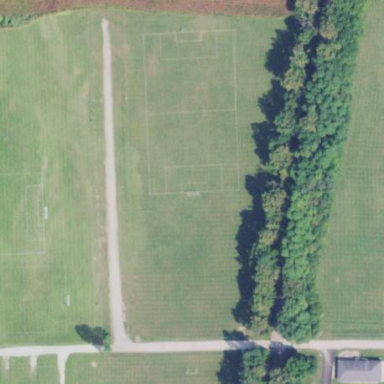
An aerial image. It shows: Soccer pitch designated for leisure and sports activities.